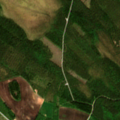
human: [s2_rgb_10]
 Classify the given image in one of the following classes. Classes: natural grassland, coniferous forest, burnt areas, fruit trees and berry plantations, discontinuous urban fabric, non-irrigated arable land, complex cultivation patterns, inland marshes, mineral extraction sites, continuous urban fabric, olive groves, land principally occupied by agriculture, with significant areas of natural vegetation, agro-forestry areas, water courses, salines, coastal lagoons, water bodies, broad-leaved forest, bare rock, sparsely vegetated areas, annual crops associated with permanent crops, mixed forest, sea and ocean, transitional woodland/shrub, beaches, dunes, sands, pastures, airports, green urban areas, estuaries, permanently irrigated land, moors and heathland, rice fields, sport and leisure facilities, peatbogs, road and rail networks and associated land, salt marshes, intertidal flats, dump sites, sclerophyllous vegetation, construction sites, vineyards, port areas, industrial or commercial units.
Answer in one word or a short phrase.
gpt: land principally occupied by agriculture, with significant areas of natural vegetation, coniferous forest, peatbogs